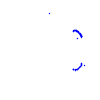
Particle: kaon